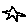
Label: star